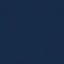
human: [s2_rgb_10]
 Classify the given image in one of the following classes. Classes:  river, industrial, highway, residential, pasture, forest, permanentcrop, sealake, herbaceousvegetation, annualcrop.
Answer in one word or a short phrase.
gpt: SeaLake